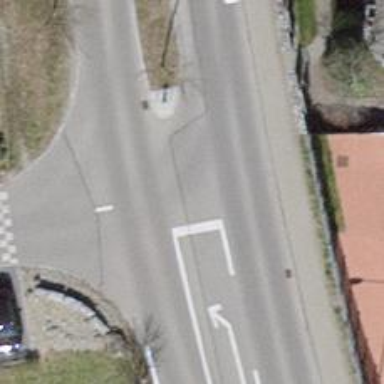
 accompanied by sidewalks on both sides with asphalt surfacing."